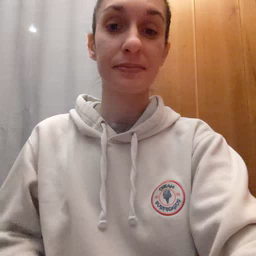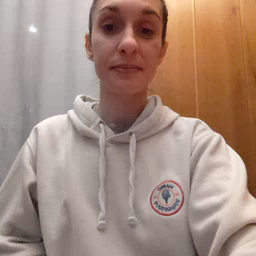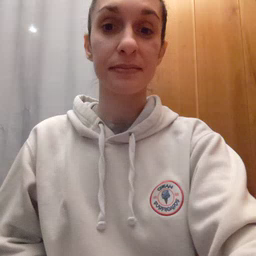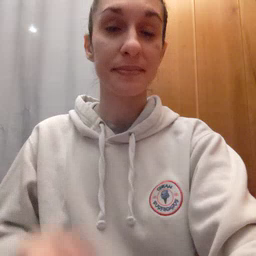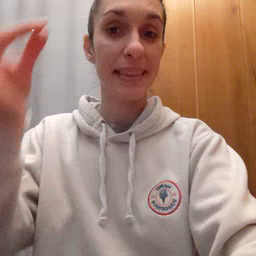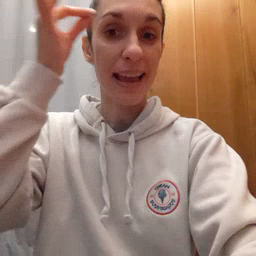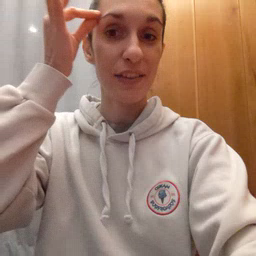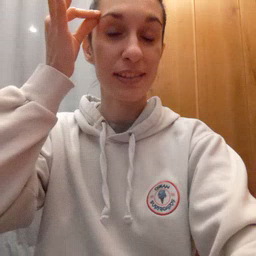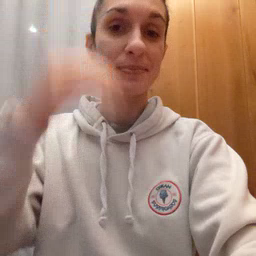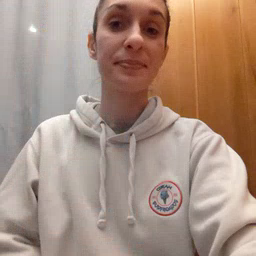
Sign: hair